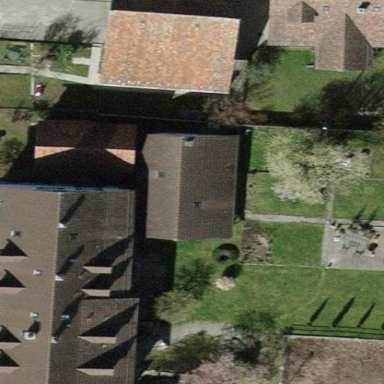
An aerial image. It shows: Shed.